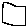
Label: square